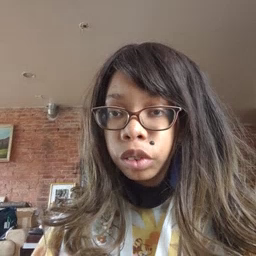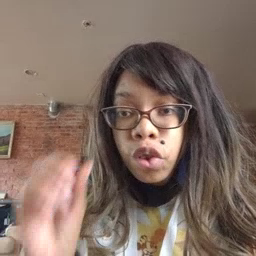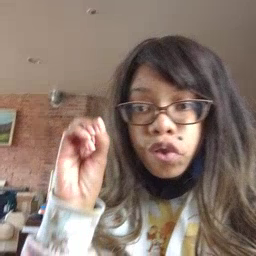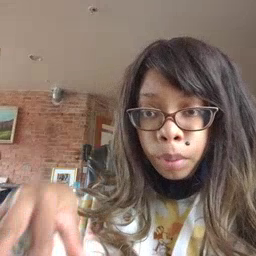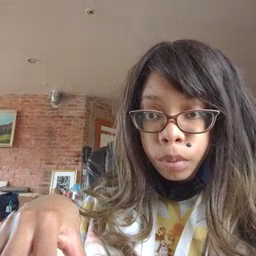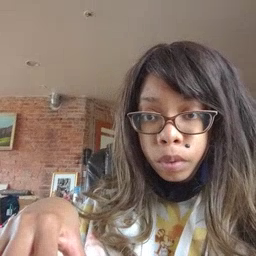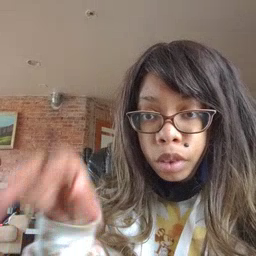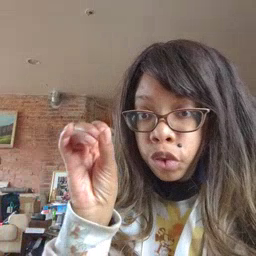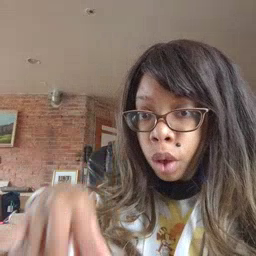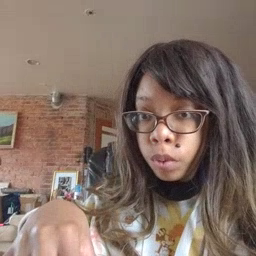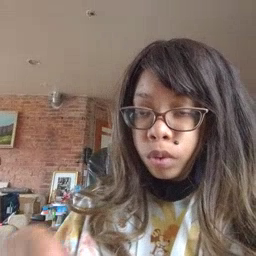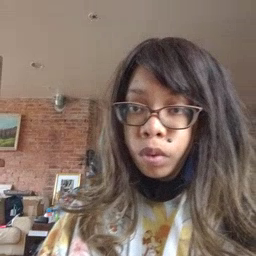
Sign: drop